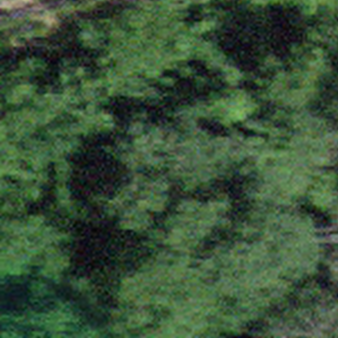
Label: other